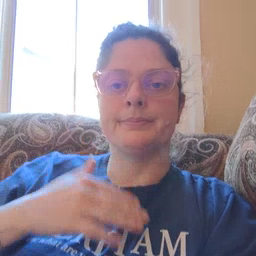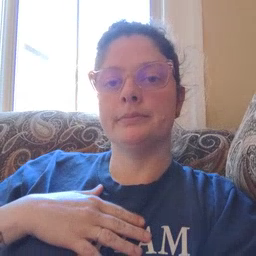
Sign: tiger